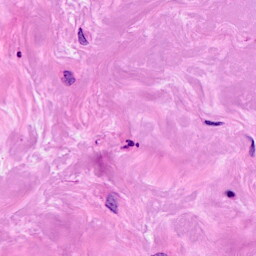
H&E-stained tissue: Breast